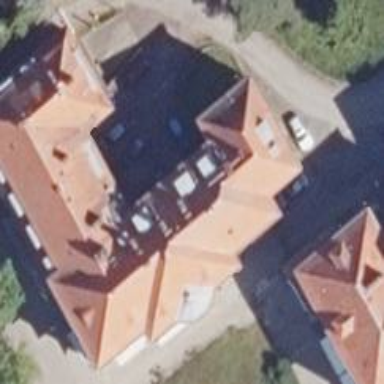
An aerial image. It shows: Healthcare center.